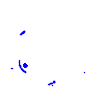
Particle: pion